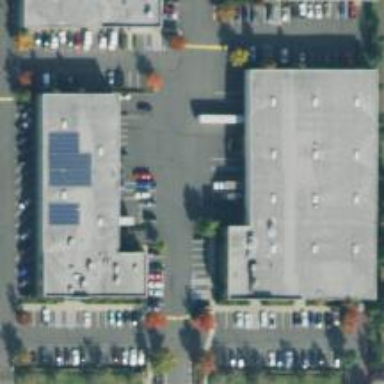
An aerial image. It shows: Commercial building.